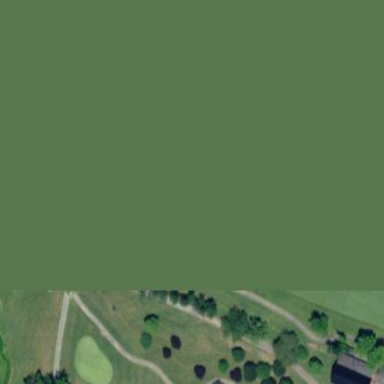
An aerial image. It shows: Golf fairway surrounded by grass.